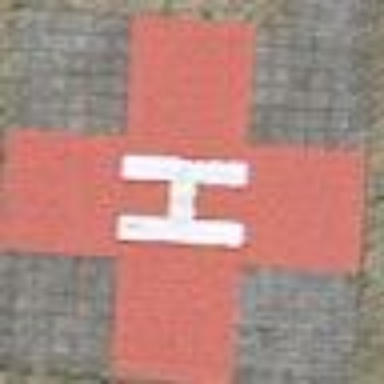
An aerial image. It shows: Image showing helipad at airport.